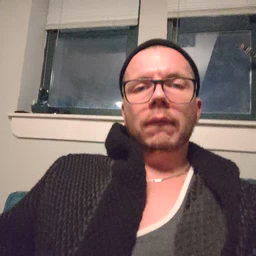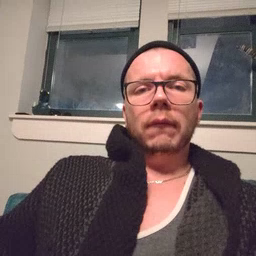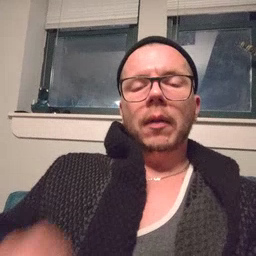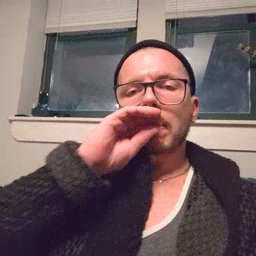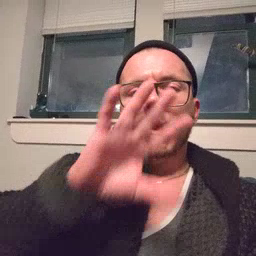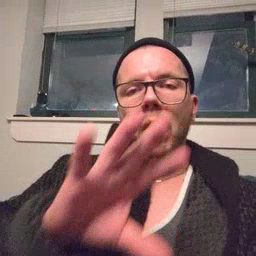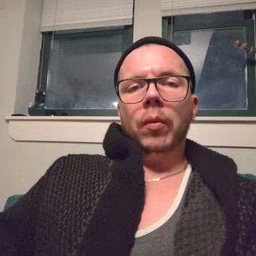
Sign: blow